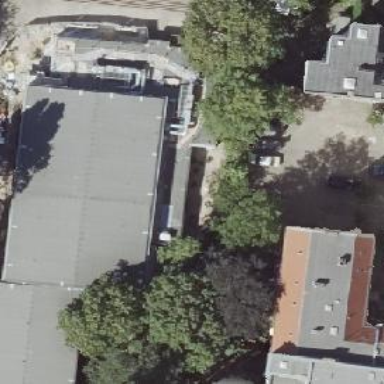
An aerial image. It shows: Part of building.